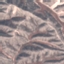
Land use / land cover: HerbaceousVegetation